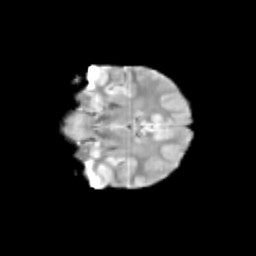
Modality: T2w
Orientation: coronal
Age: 12
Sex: male
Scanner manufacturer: siemens
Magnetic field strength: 3 T
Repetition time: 3.8 s
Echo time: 0.07 s